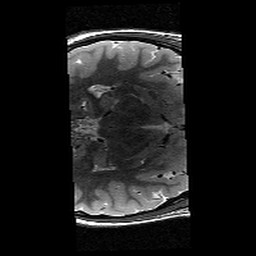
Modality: T2w
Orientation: axial
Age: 13
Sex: female
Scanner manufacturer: siemens
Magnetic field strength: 3 T
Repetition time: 9.23 s
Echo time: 0.067 s